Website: apple
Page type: customer-info-address
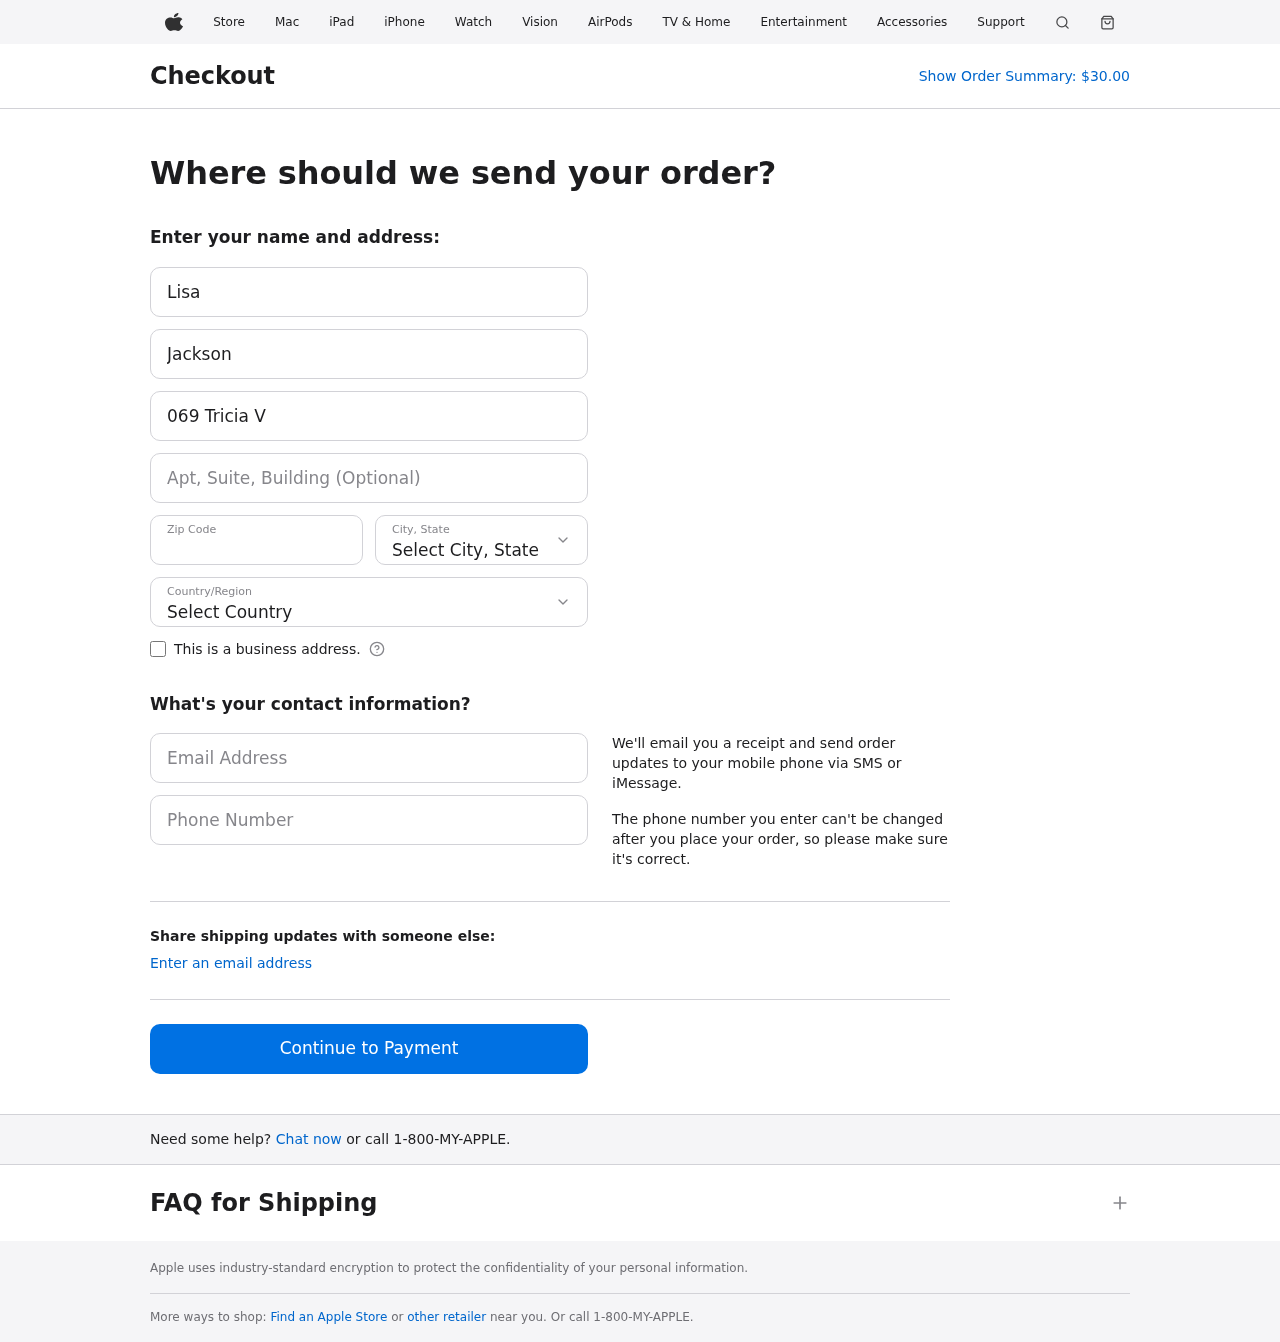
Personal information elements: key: PII_CITY_STATE
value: Wallacemouth, IL
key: PII_COUNTRY
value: United States
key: PII_EMAIL
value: ljackson@gmail.com
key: PII_FIRSTNAME
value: Lisa
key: PII_LASTNAME
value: Jackson
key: PII_PHONE
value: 2047251061
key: PII_POSTCODE
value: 19765
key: PII_STREET
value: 069 Tricia View Suite 526
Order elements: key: ORDER_TOTAL
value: $30.00